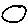
Label: circle